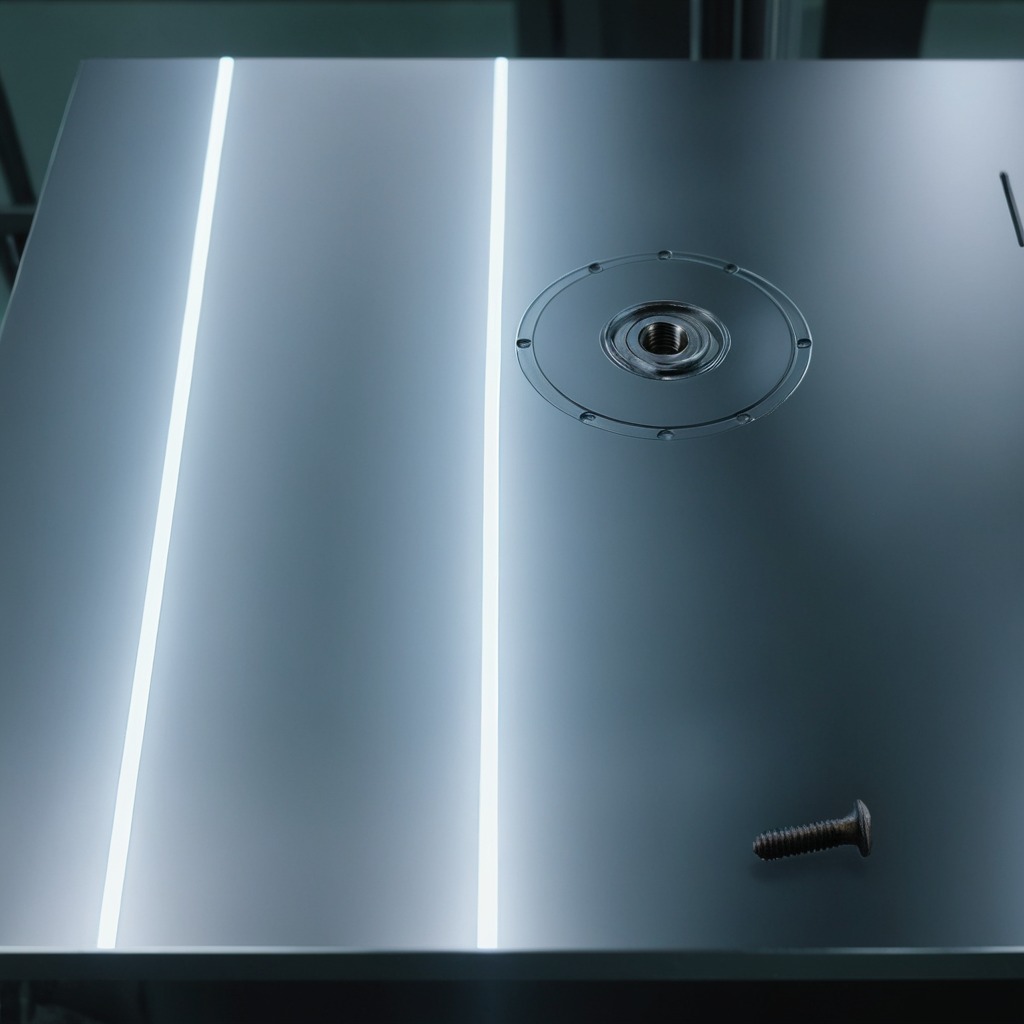
A metal screw is lying on the metal table in a machine shop under fluorescent lights.